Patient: sex M, age 43
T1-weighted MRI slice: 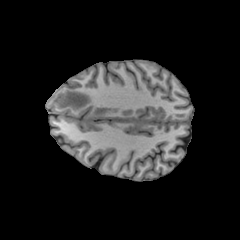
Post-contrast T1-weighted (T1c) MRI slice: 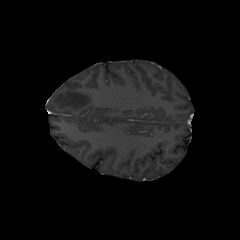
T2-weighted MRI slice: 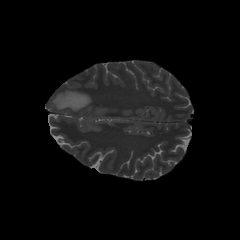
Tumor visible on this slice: yes
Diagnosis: Glioblastoma, IDH-wildtype
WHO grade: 4